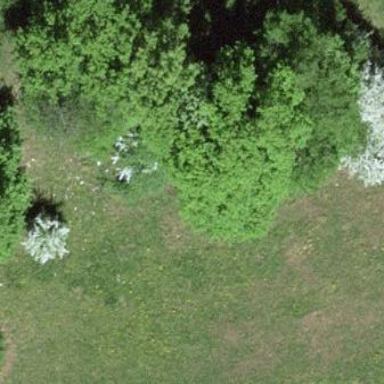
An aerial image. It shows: Forest area.